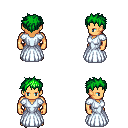
a pixel art fantasy rpg character, male body template, human, tanned skin, underdress, white pants, green bedhead hairstyle, gold boots, four views (front, back, left, right), 2x2 character sprite sheet, small pixel art, hard edges, no anti-aliasing